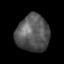
Tissue: lung
Cell type: T cells
Senescence score: 0.2148
Nuclear area (px): 1187
Mean DAPI intensity: 87.004